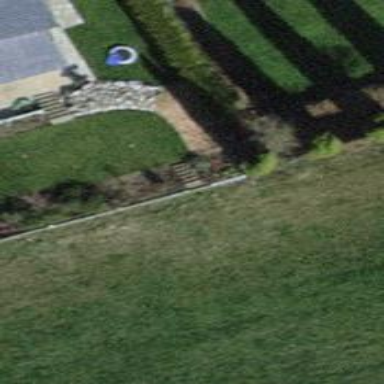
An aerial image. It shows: Hedge barrier.